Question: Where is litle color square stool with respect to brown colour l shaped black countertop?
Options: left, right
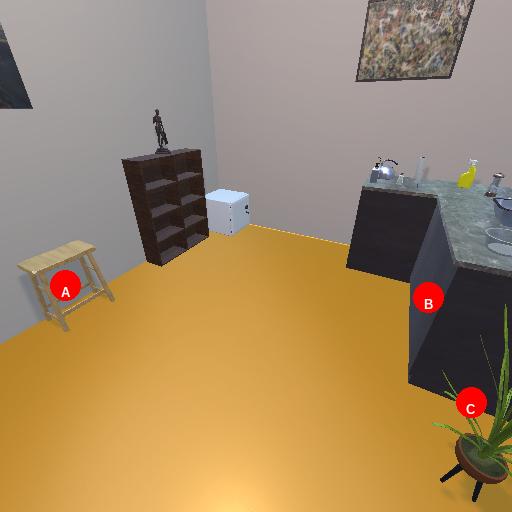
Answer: left